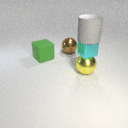
large yellow metal sphere to the right of large green rubber cube